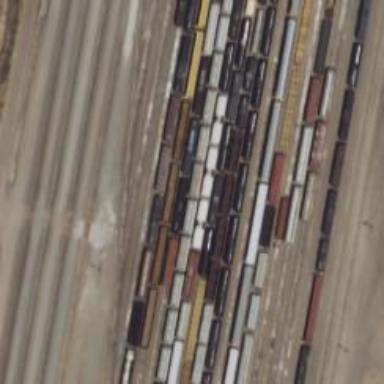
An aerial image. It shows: Railway yard in service.